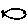
Label: fish